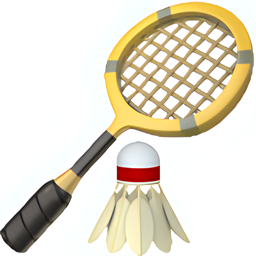
Name: badminton racquet and shuttlecock
Emoji: 🏸
Group: Activities
Sub-group: sport